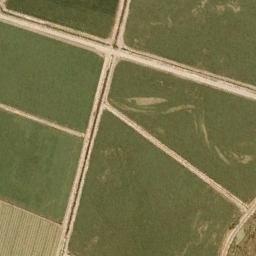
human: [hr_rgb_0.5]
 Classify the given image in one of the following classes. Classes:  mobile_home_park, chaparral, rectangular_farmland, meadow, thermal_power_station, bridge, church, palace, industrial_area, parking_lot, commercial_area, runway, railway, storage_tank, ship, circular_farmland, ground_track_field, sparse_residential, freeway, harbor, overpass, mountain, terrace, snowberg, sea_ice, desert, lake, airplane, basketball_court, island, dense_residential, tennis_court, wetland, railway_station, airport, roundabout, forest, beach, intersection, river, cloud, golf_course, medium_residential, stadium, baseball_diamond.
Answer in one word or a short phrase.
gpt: rectangular_farmland